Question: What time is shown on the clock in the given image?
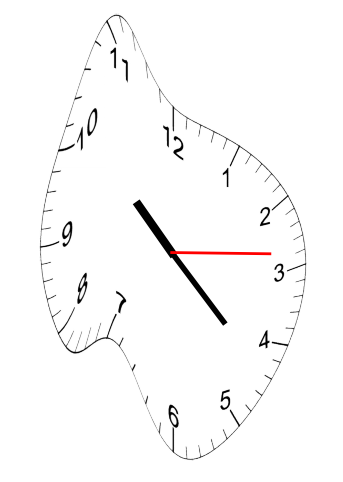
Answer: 10:22:14